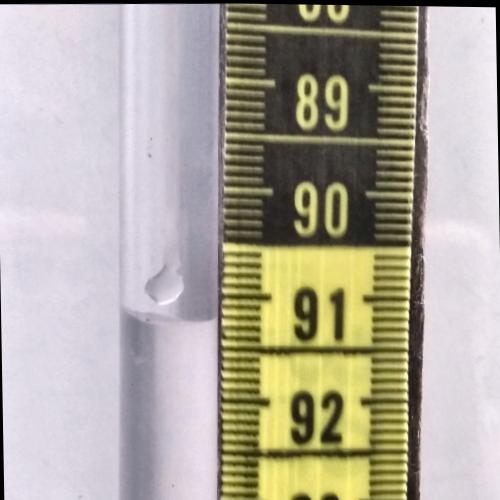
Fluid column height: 91.2 cm